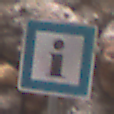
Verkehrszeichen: Informationsstelle
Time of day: Midday
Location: Outdoor (Urban)
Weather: PartlyCloudy
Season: NotSpecified
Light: Natural